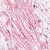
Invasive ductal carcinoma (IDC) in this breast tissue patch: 0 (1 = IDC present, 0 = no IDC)